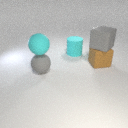
large gray rubber cube above large brown rubber cube